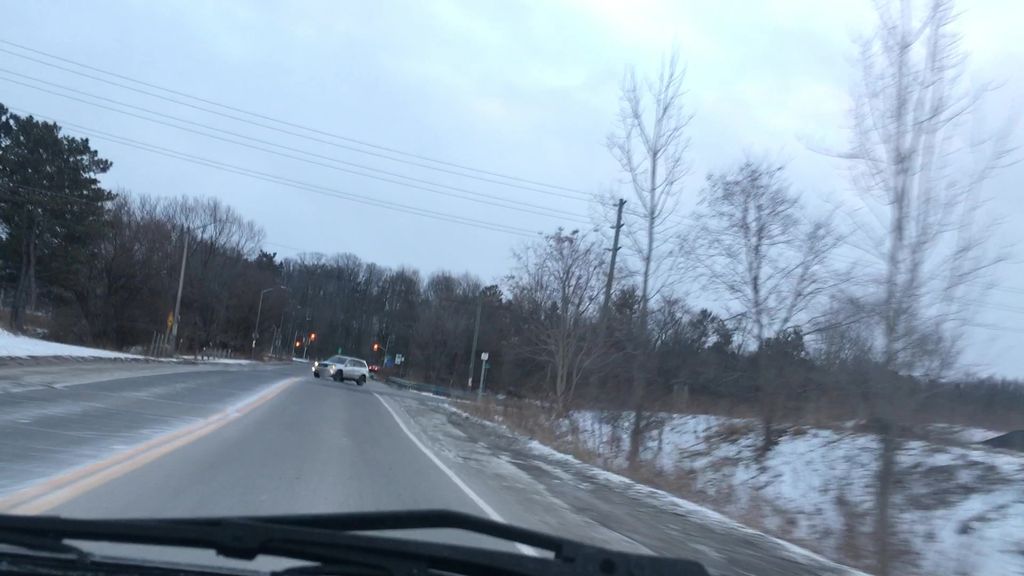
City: hamilton